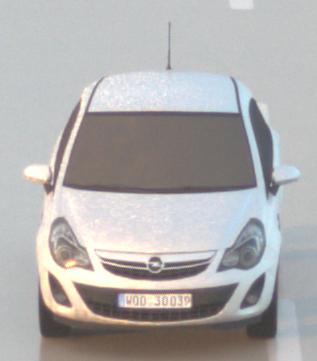
Make: Opel
Model: Corsa 1.2
Detailed model: Corsa (D)
Model produced from: 2011/01
Model produced until: 2014/08
Doors: 3
Color: white
Road condition: wet road
Daytime: sunrise or sunset
Contrast: low contrast